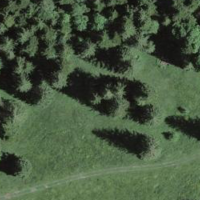
EUNIS habitat code: 44
Species observed at this site:
Campanula glomerata